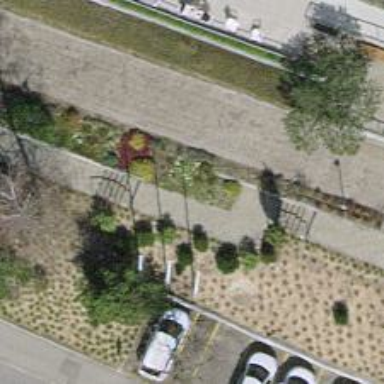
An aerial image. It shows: Set of steps on the road.